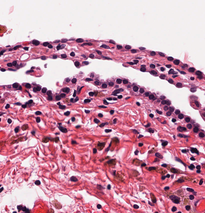
Tumor epithelial tissue: no
Tumor-associated stroma tissue: no
Normal tissue: yes